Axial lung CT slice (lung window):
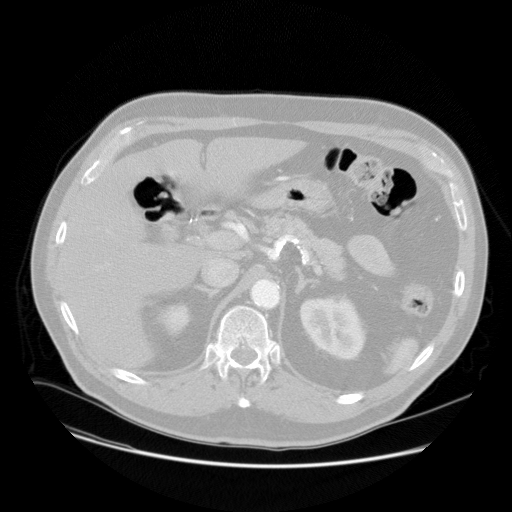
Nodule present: no